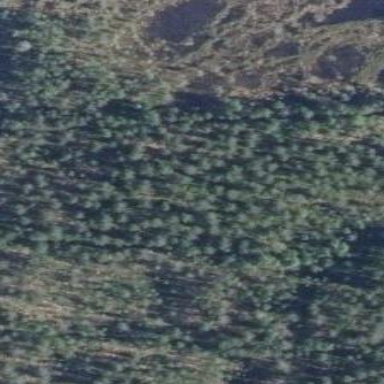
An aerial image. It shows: Needle-leaved woodland.